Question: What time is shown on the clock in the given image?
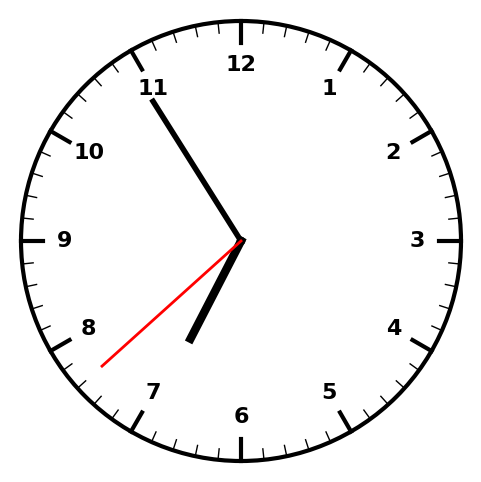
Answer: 06:54:38